Interaction volume radius: 5 \u00c5
Interaction volume height: 10 \u00c5
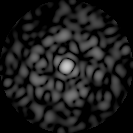
Disorder parameter: 0.8104